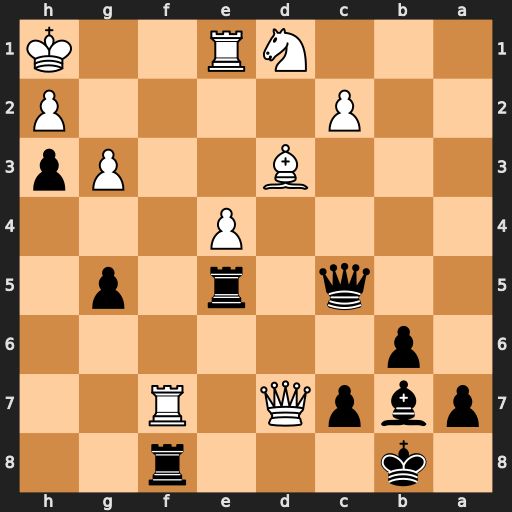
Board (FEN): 1k3r2/pbpQ1R2/1p6/2q1r1p1/4P3/3B2Pp/2P4P/3NR2K
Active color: b
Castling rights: -
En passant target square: -
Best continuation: Bc8 Qxc7+ Qxc7 Rxc7 Kxc7